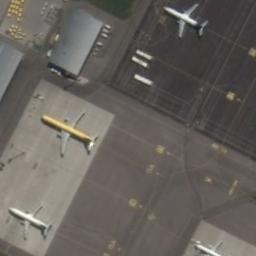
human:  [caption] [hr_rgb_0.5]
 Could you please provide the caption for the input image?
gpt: Three planes parked on two airports and a building between two airports .

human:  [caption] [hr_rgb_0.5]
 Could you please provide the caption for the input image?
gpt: Several planes of different sizes are parked in a clearing, With many buildings next to the plane .

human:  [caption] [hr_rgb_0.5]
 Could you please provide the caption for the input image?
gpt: Two white airplanes and a yellow plane are parked on the open place beside buildings .

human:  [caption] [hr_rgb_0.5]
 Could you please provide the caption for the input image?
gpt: Two different-colored planes parked on light ground, And a white plane parked on dark ground .

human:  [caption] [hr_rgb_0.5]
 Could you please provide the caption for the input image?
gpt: Three planes are in the parking lot next to the building .